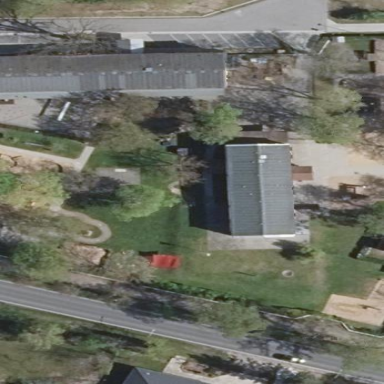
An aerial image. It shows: Kindergarten.